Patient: sex F, age 27
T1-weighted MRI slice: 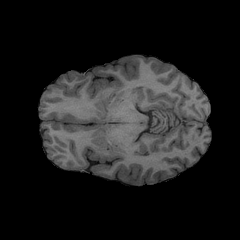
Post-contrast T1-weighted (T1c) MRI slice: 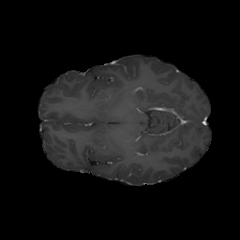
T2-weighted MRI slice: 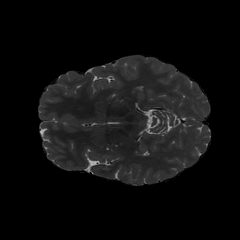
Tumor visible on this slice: no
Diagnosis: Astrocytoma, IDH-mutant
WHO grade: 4